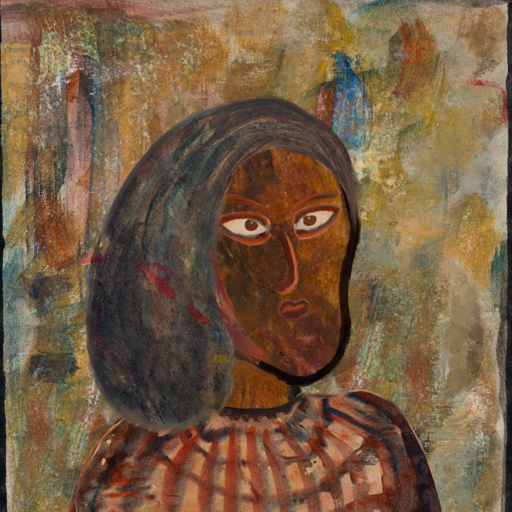
Background: Pipe, Head And Neck Side: Mosgoul, Face Side: Roy_Bahadur, Bust: Orphan, Hair Side: Gypsy_Mother, Head Accessory: Blank, Second Necklace: Blank, Necklace: Blank, Baby: Blank